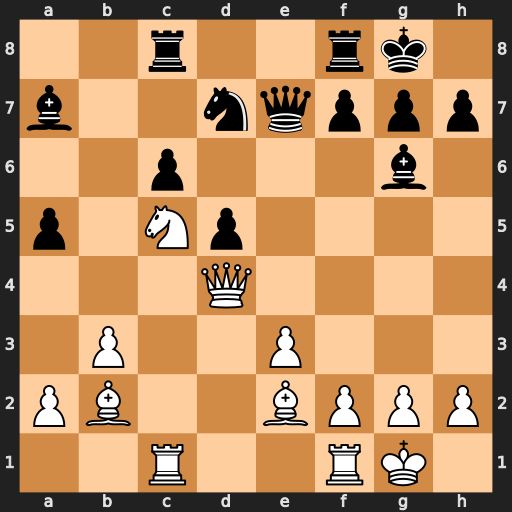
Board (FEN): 2r2rk1/b2nqppp/2p3b1/p1Np4/3Q4/1P2P3/PB2BPPP/2R2RK1
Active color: w
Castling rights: -
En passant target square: -
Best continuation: Qxg7#